Question: I have run into a bug that I am not sure how to fix. When I click on the window the point in 3D space does not map directly onto the click in the x-axis of the actual window. The discrepancy between the clicked point and the actual creation of the ray in 3D space increases proportionally as you get farther and farther from the middle of the x-axis in the window. The y-axis works fine, it is just the x-axis.
Here is a picture of squares being created in 3D space where I click the mouse. I clicked only on the edges and moved around the window. (some squares look like hexagons because the camera angle is pointed down, but that is not important, the gap on the left and right is)

Here is the code I used to create the ray in 3D space from a click in the window:
'''
GLfloat window_height = 800;
GLfloat window_width = 800;
void proccess_Mouse(int button, int state, int x, int y) {
glMatrixMode(GL_PROJECTION);
glLoadIdentity();
gluPerspective(camera->getAngle(), window_height / window_width, viewPlane_close, viewPlane_far);
glMatrixMode(GL_MODELVIEW);
glLoadIdentity();
gluLookAt(camera->getIndex_position(0), camera->getIndex_position(1), camera->getIndex_position(2),
camera->getIndex_looking(0), camera->getIndex_looking(1), camera->getIndex_looking(2),
0, -1, 0);
// matrix information
GLint viewport[4];
GLdouble modelview[16];
GLdouble projection[16];
GLfloat winX, winY; // clicked coords on the screen
GLdouble near_x, near_y, near_z; // position of the mouse on the near view plane
GLdouble far_x, far_y, far_z; // position of the mouse on the far view plane
glGetDoublev(GL_MODELVIEW_MATRIX, modelview);
glGetDoublev(GL_PROJECTION_MATRIX, projection);
glGetIntegerv(GL_VIEWPORT, viewport);
winX = (float)x;
winY = (float)viewport[3] - (float)y; // window height - click position
gluUnProject(winX, winY, 0.0, modelview, projection, viewport, &near_x, &near_y, &near_z);
gluUnProject(winX, winY, 1.0, modelview, projection, viewport, &far_x, &far_y, &far_z);
Vector3f* near = new Vector3f(near_x, near_y, near_z);
Vector3f* far = new Vector3f(far_x, far_y, far_z);
...
}
'''
I believe that I have missed something, or forgot something, but I don't see it. Any ideas?
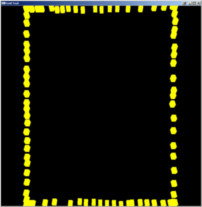
Answer: At first glance it looks like you're passing the wrong aspect ratio to gluPerspective. The second parameter should be width/height.